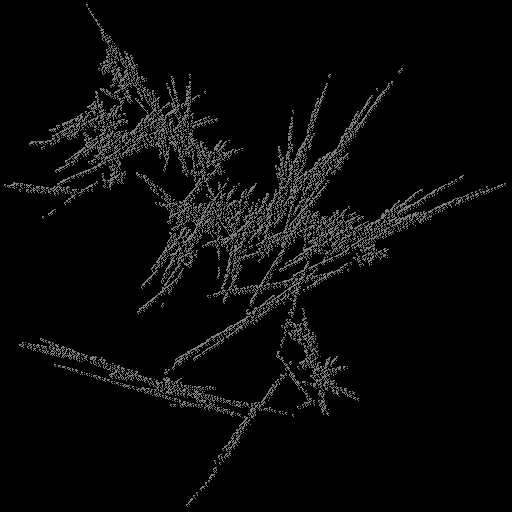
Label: groundpine